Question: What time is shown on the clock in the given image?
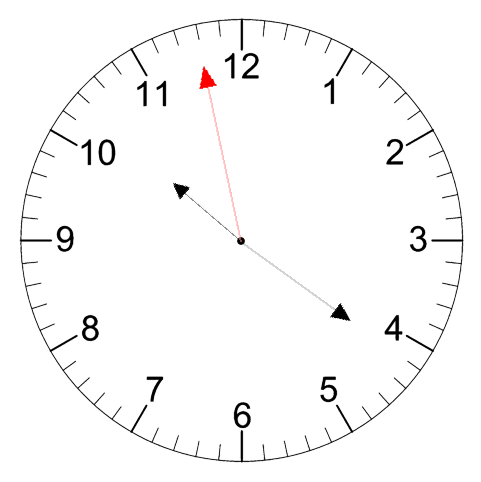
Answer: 10:20:58